RGB frame:
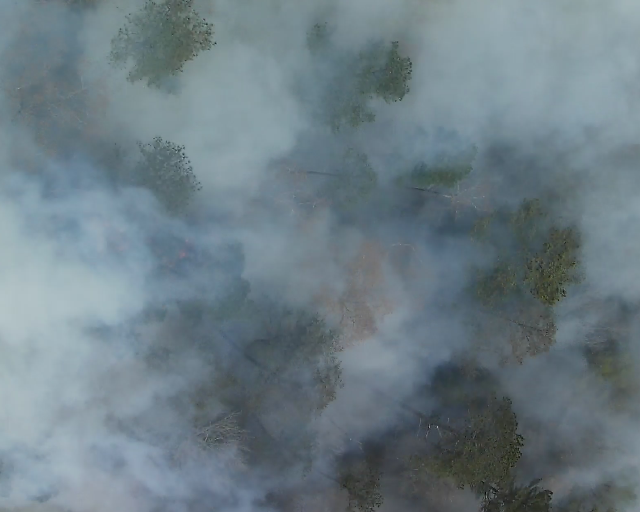
Thermal frame:
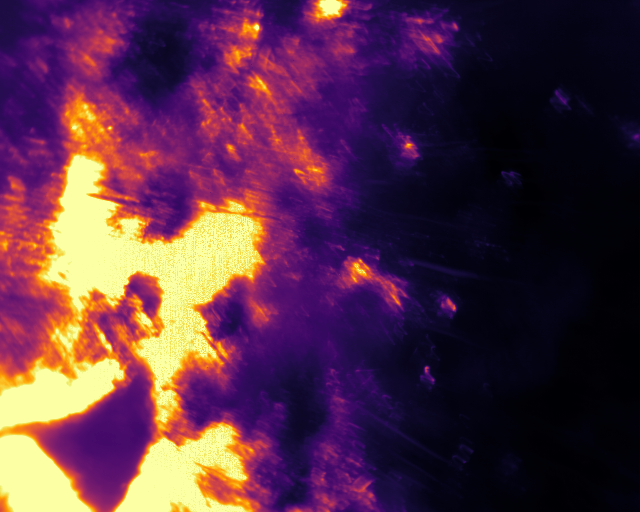
Captured: 2026-02-26 03:11:13
Pixels at or above 80 °C: 110961 (fraction of frame: 0.3386)